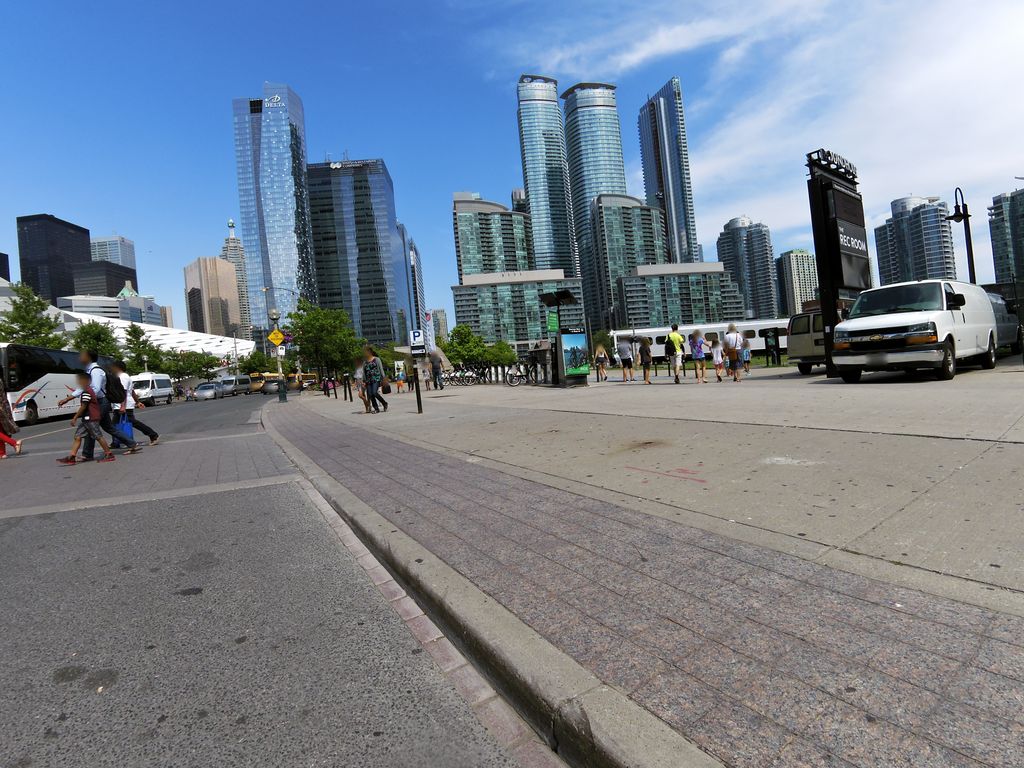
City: toronto